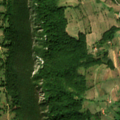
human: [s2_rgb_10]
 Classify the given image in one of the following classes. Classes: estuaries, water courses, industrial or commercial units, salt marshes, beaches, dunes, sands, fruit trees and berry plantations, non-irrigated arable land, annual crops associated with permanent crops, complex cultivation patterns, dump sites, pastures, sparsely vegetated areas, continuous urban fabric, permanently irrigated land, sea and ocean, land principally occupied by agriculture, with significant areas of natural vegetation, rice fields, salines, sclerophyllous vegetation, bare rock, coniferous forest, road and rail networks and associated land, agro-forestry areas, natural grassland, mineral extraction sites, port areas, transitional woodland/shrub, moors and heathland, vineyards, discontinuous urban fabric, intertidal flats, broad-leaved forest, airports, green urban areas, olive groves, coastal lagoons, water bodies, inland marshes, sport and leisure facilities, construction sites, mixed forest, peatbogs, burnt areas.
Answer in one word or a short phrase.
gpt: complex cultivation patterns, land principally occupied by agriculture, with significant areas of natural vegetation, broad-leaved forest, transitional woodland/shrub